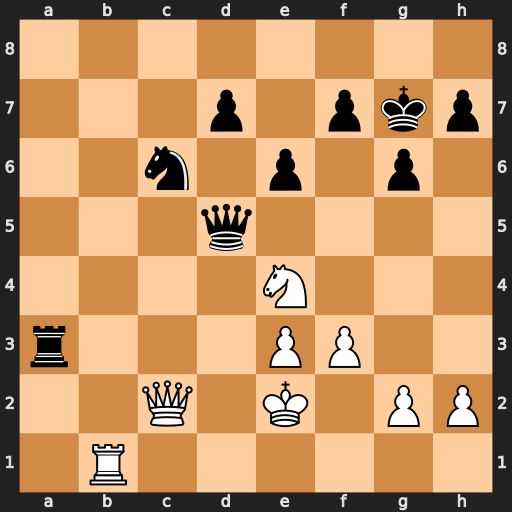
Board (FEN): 8/3p1pkp/2n1p1p1/3q4/4N3/r3PP2/2Q1K1PP/1R6
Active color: w
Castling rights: -
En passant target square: -
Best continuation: Qb2+ Nd4+ Qxd4+ Qxd4 exd4